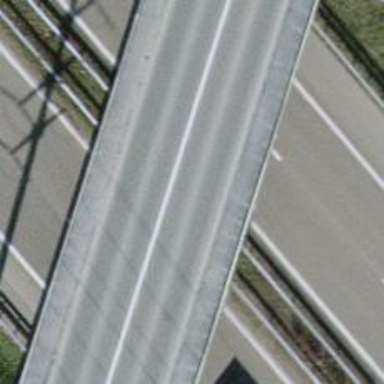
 passing over bridge with sidewalk on the left."